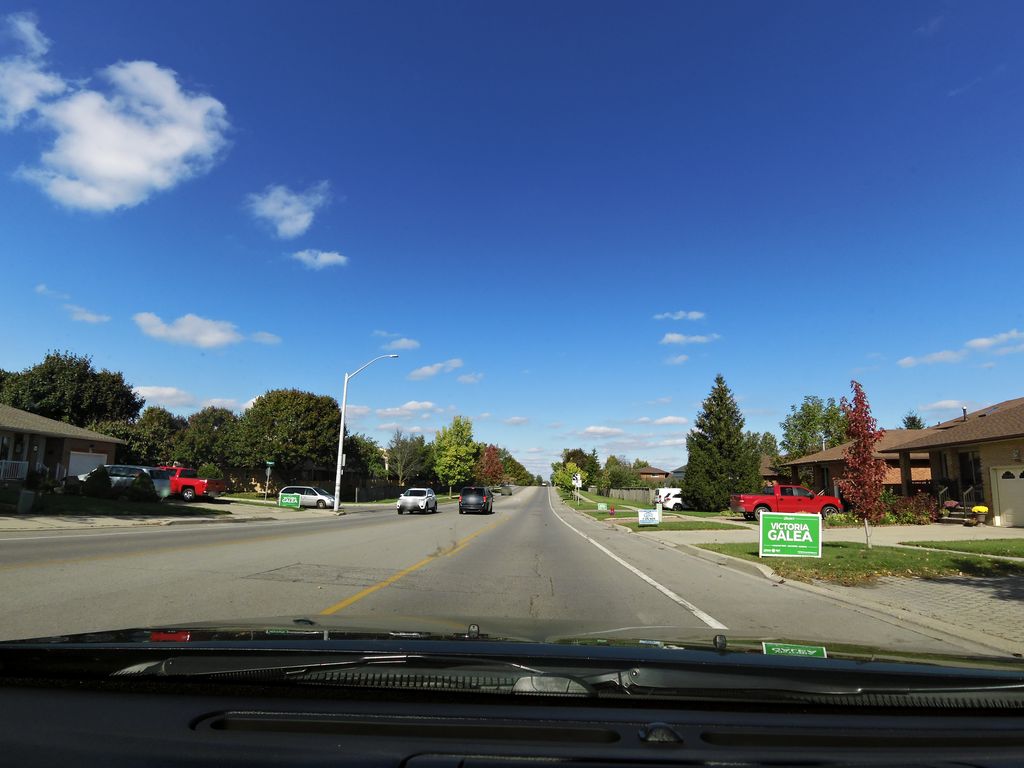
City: hamilton